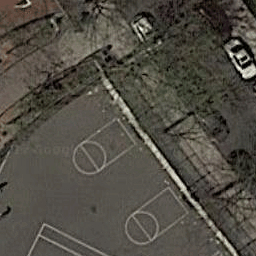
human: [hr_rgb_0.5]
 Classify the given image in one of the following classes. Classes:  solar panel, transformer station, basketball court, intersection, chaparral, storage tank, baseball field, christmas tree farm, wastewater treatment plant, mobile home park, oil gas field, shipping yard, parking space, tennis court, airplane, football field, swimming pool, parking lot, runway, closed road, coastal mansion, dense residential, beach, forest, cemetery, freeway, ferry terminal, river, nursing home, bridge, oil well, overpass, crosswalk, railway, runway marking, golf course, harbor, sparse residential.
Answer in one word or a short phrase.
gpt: basketball court